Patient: sex M, age 47
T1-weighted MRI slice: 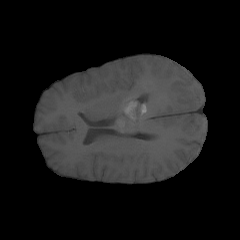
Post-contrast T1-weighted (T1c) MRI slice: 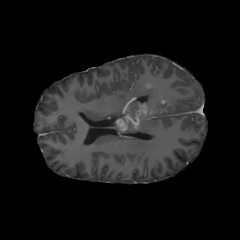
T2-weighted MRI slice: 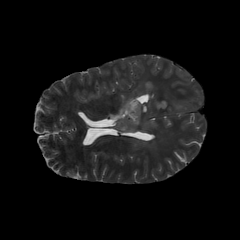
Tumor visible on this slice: yes
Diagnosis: Glioblastoma, IDH-wildtype
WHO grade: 4